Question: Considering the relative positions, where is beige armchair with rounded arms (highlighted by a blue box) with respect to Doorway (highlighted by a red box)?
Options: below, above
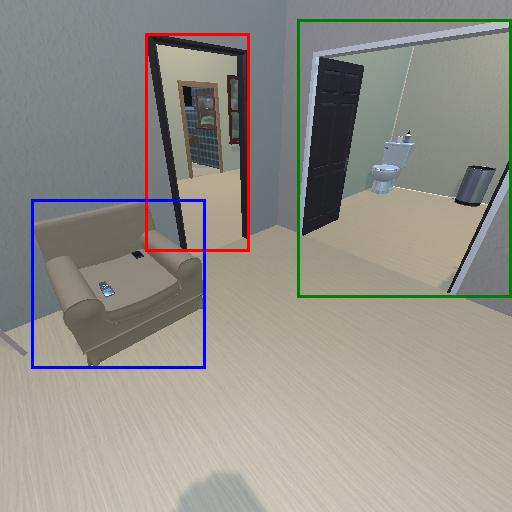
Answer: below